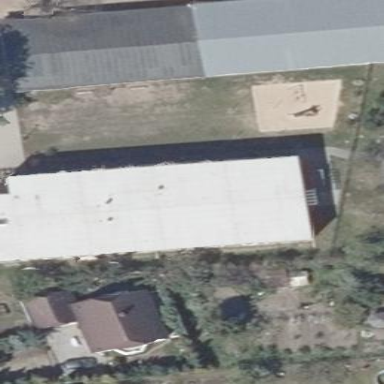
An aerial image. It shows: School building with flat roof.